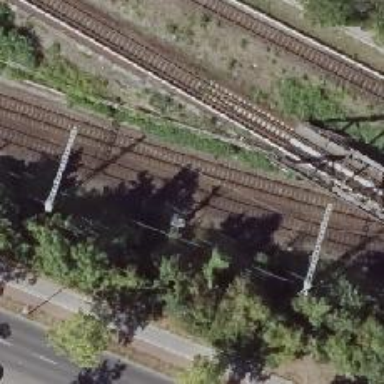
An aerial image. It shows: Railway signal.